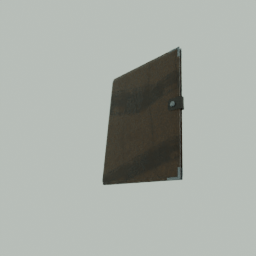
Label: tools